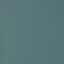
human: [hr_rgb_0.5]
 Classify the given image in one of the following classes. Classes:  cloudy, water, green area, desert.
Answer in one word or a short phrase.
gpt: water